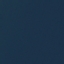
Label: SeaLake